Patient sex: F
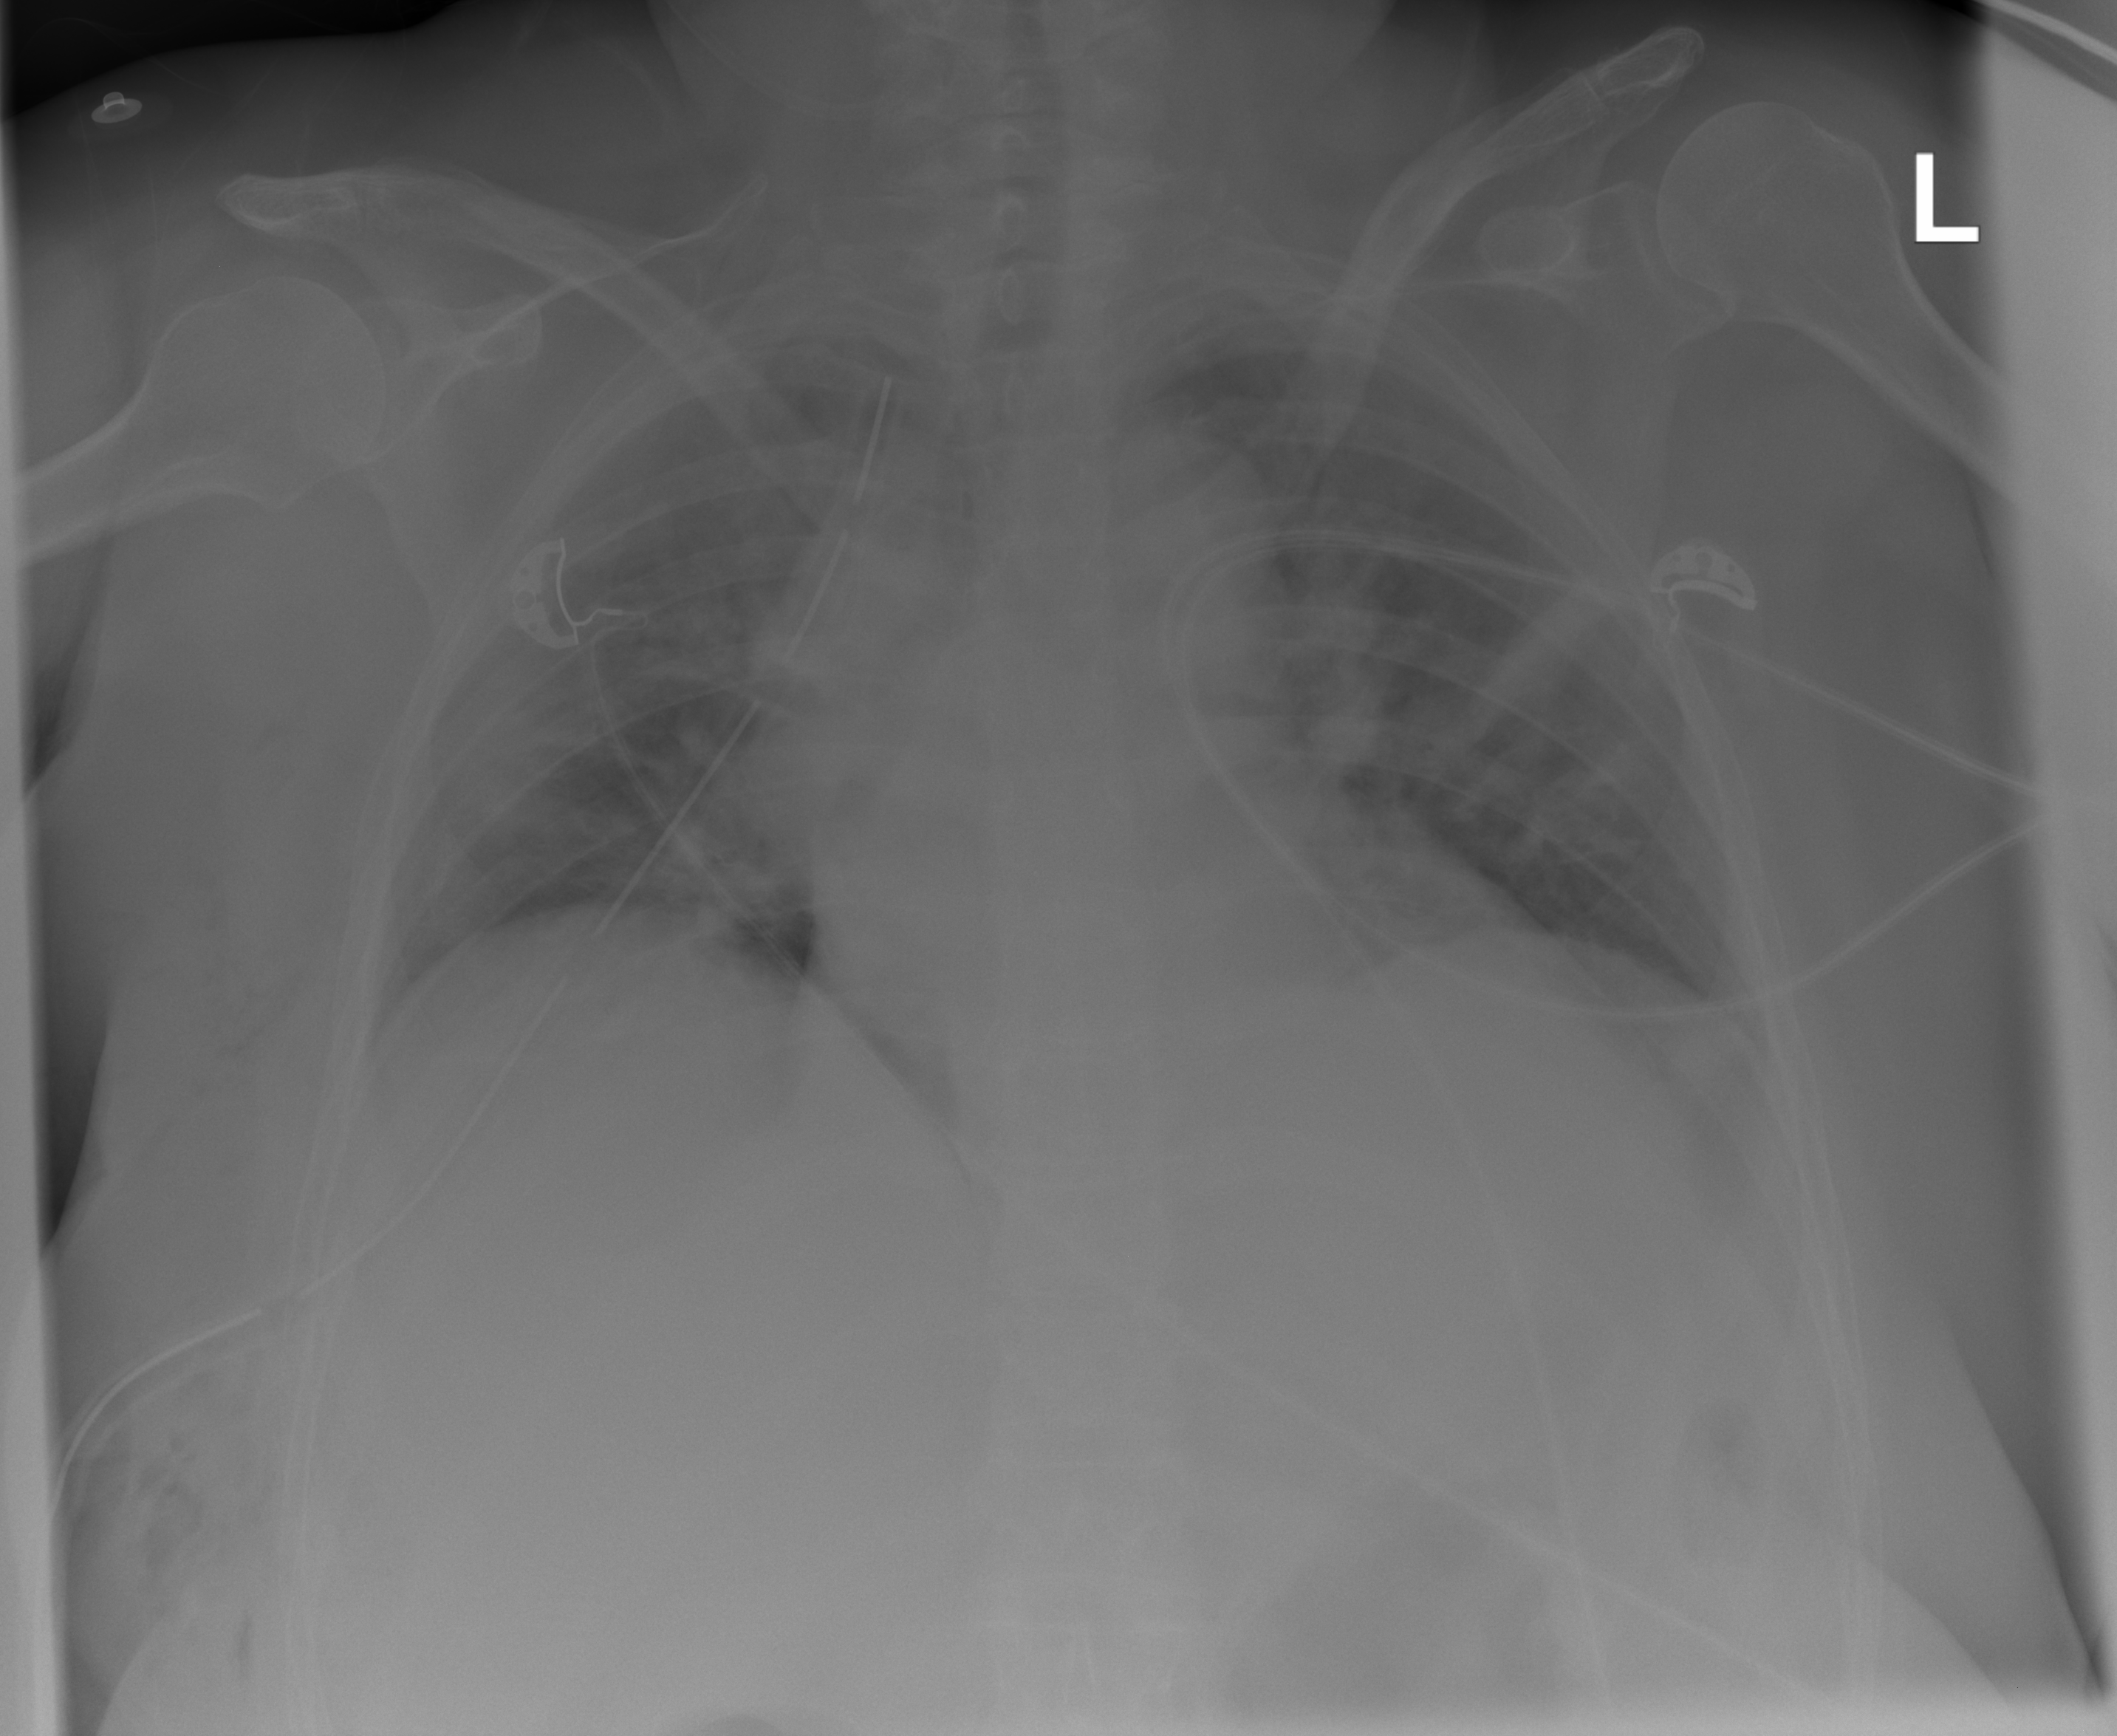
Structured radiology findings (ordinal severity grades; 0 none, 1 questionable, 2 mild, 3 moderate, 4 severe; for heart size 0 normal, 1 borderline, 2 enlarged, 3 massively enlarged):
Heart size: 1
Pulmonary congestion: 2
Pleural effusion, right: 0
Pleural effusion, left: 0
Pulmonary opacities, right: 0
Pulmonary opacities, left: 0
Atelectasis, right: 2
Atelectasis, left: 2